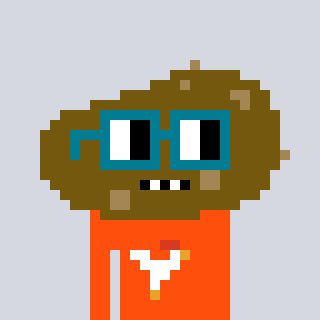
a pixel art character with square dark green glasses, a potato-shaped head and a orange-colored body on a cool background